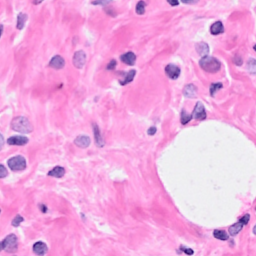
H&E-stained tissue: Breast